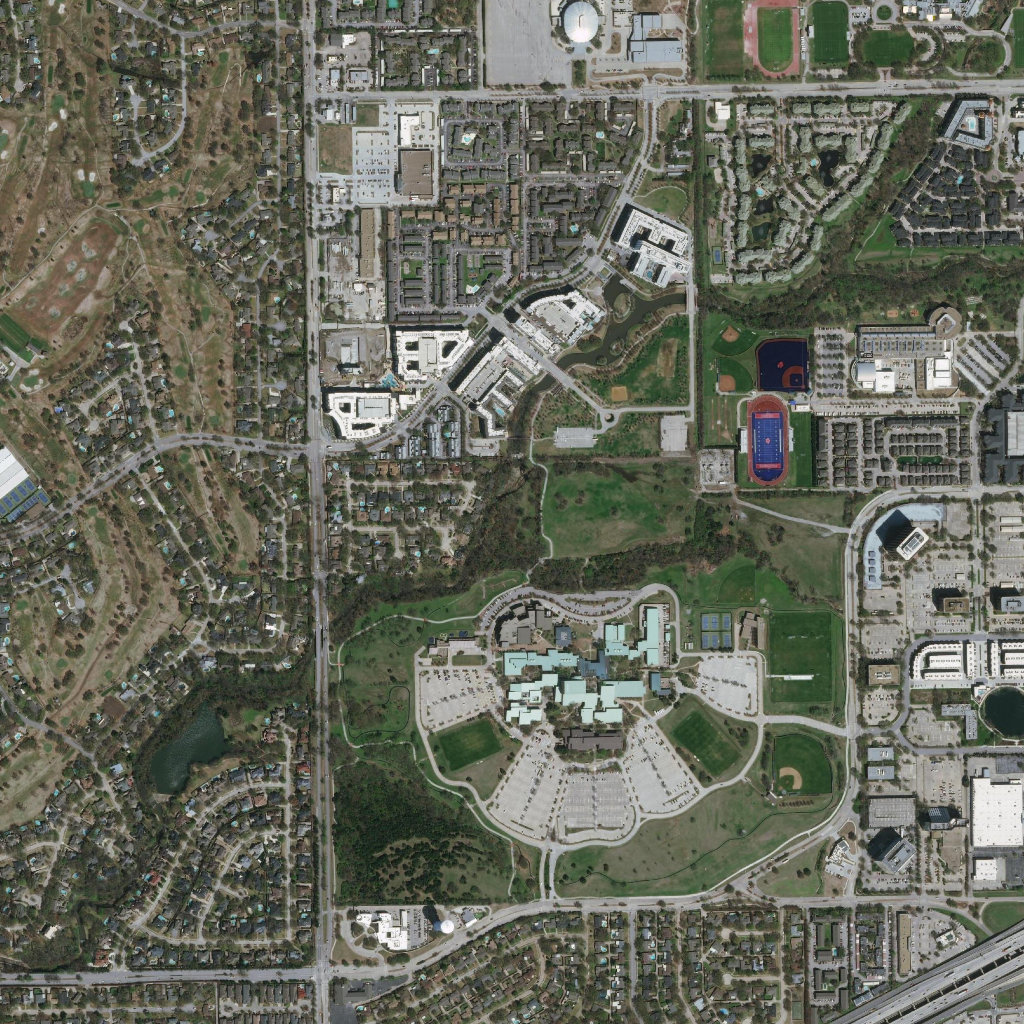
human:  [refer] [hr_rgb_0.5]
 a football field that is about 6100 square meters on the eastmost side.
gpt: <box>[[73, 40, 76, 45, 0]]</box>